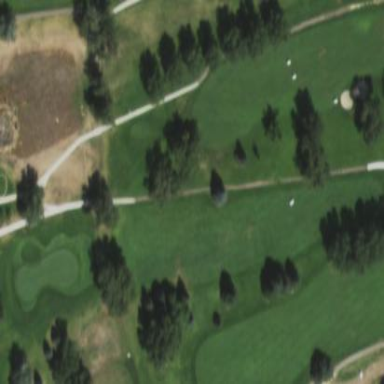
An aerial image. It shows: Golf fairway surrounded by grass.